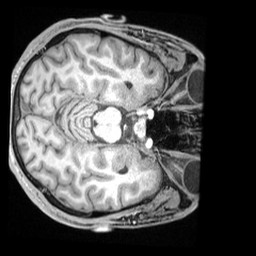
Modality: T1w
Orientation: axial
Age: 20
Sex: male
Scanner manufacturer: siemens
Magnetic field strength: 3 T
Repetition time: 1.68 s
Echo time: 0.00188 s